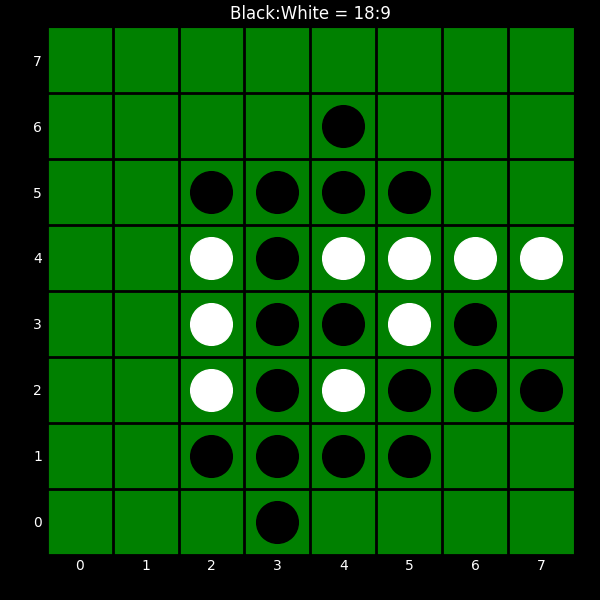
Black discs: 18
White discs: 9